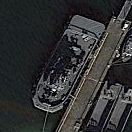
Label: civil